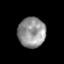
Tissue: prostate
Cell type: Epithelial cells
Senescence score: 0.3045
Nuclear area (px): 811
Mean DAPI intensity: 147.162